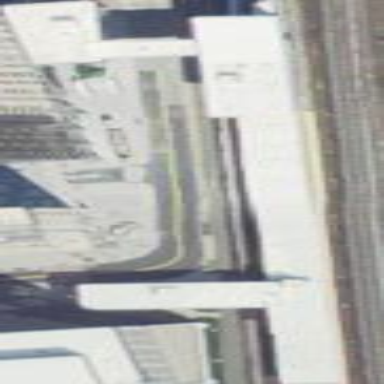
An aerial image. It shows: Train station building.